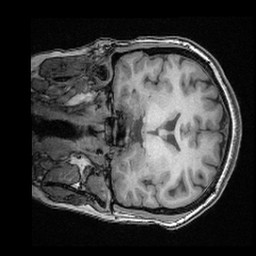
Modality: T1w
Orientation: coronal
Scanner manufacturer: ge
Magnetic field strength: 3 T
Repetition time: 0.008572 s
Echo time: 0.003384 s